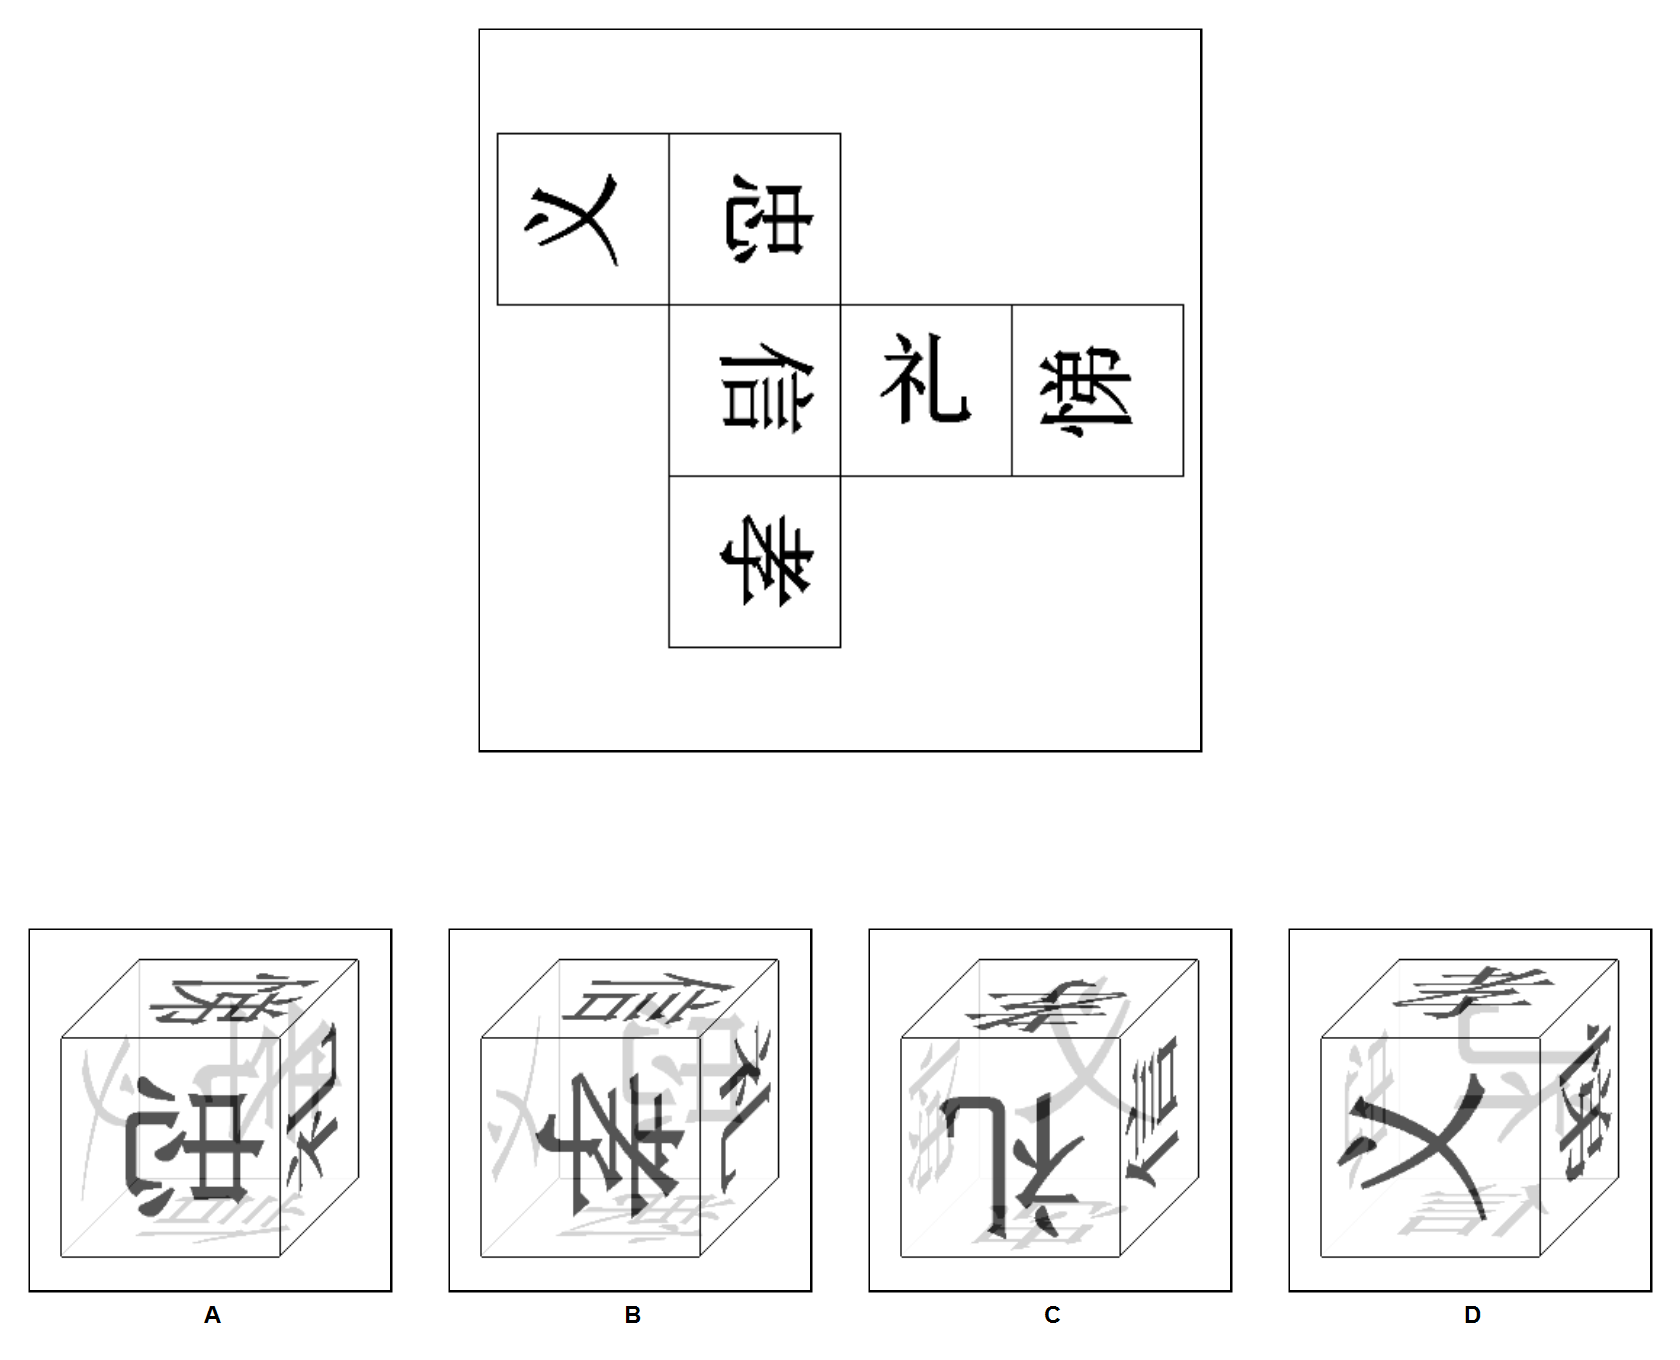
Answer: D